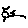
Label: sun